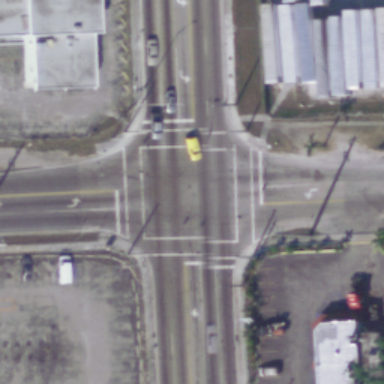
An intersection with a few cars on the road .